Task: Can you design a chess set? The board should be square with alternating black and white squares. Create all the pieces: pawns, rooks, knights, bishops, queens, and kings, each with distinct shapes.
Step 228:
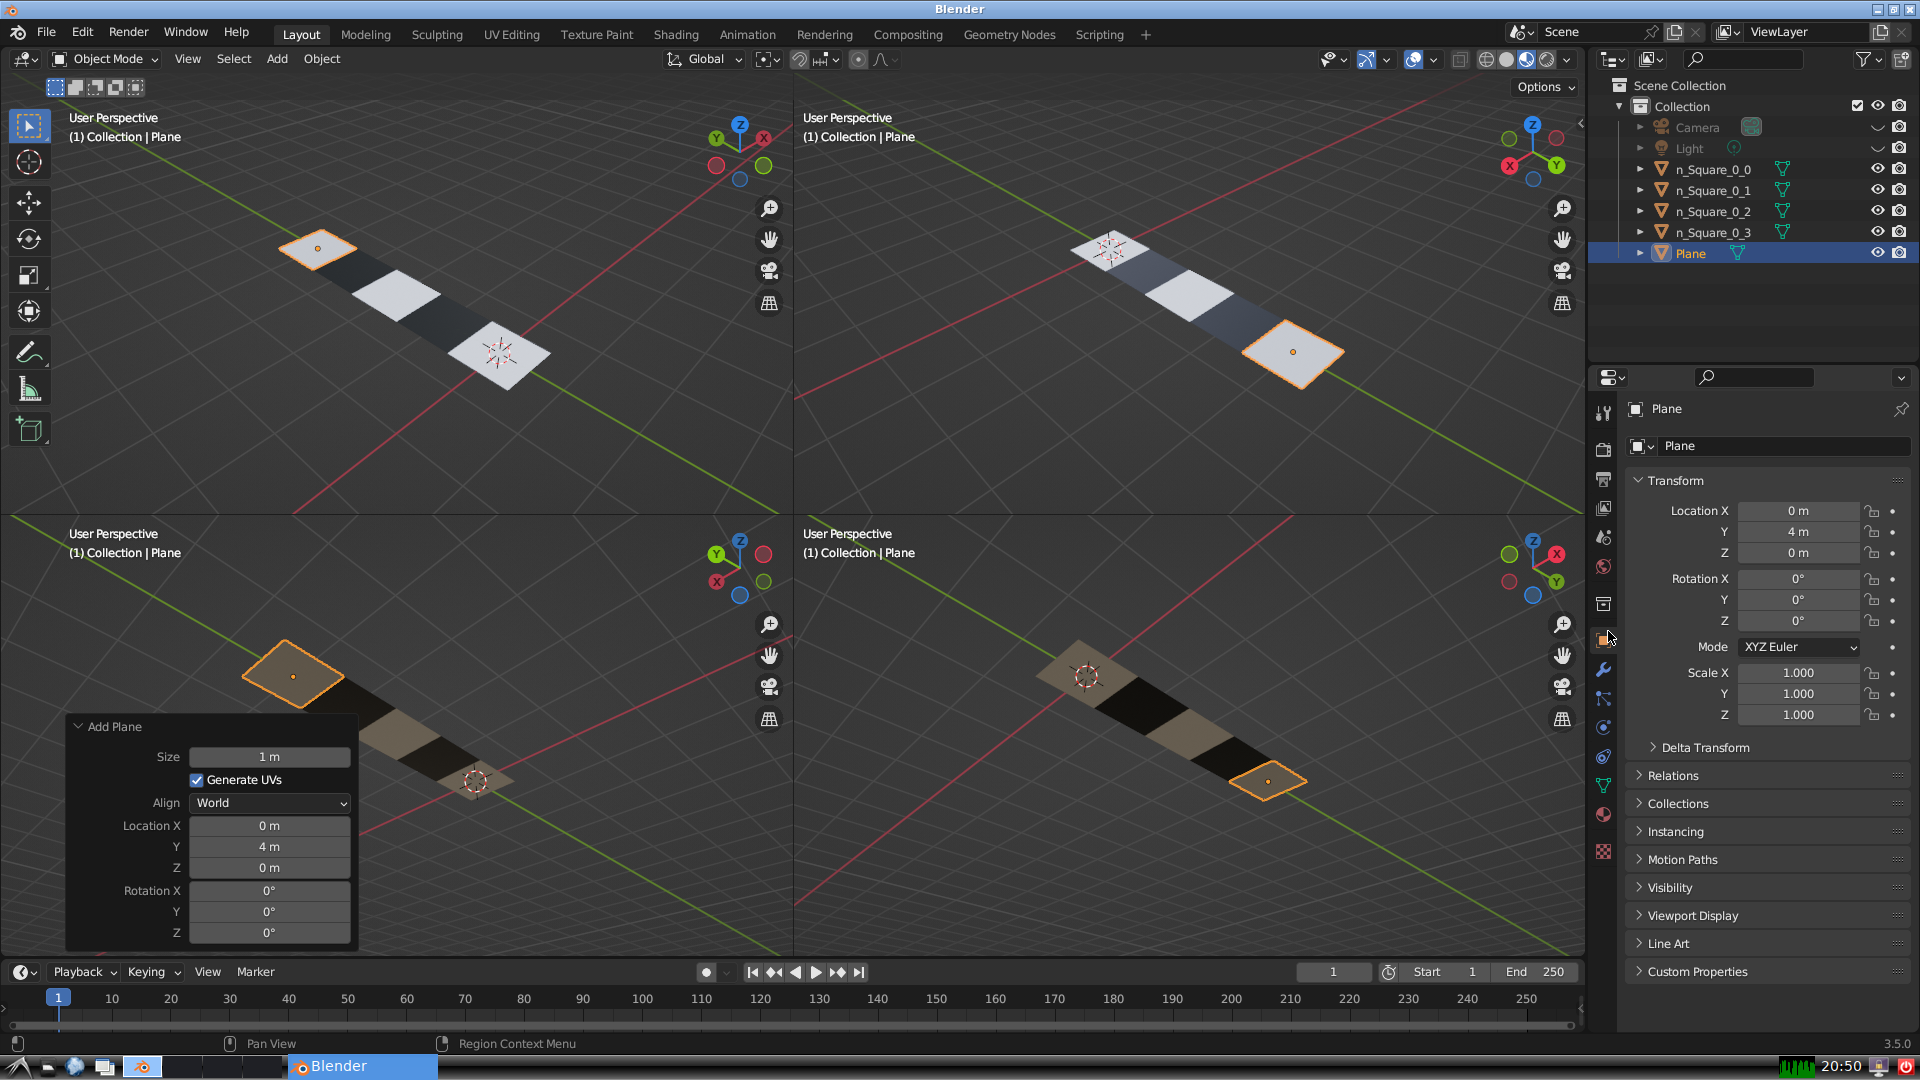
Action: {"mouse_move": [1732, 445]}